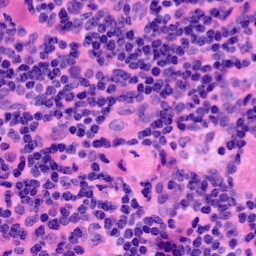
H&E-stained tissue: LymphNode